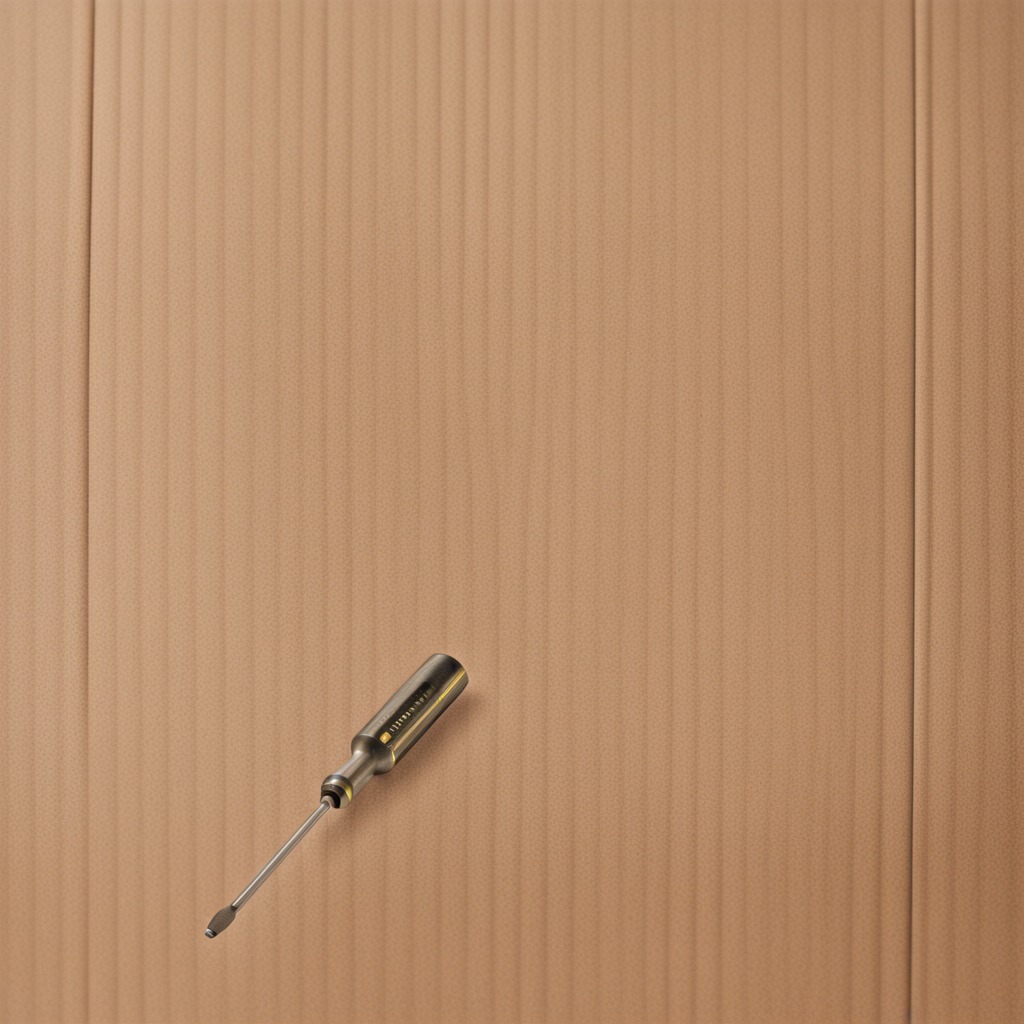
A screwdriver lying on a clean dry cardboard box surface in an outdoor workshop during daytime bright natural light soft shadows slightly creased but